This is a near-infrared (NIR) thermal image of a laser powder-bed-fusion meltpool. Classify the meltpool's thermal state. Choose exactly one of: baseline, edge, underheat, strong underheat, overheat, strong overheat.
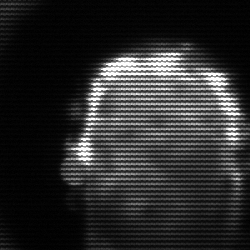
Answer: baseline